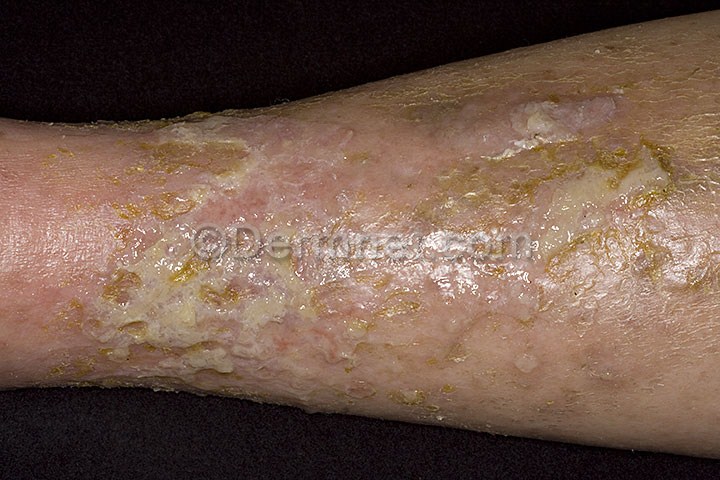
Disease: Eczema Photos